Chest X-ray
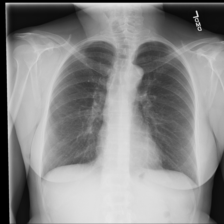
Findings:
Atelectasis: negative
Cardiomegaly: negative
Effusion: negative
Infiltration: negative
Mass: negative
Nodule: negative
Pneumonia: negative
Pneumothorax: negative
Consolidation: negative
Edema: negative
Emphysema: negative
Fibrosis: negative
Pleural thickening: negative
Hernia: negative